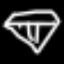
Label: diamond